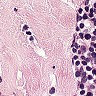
Metastatic tissue present: no